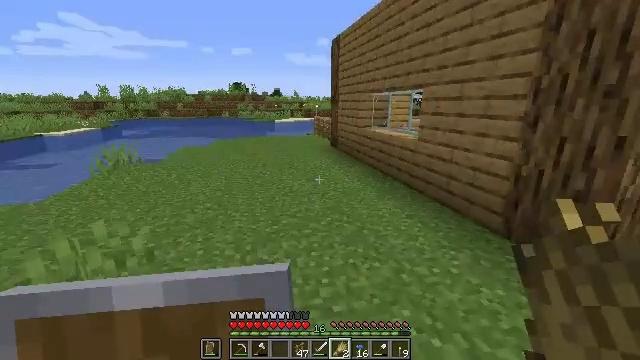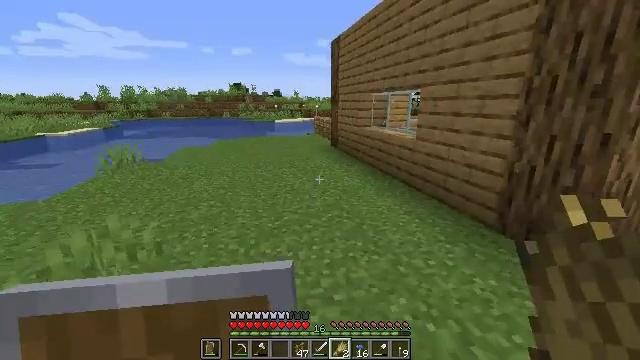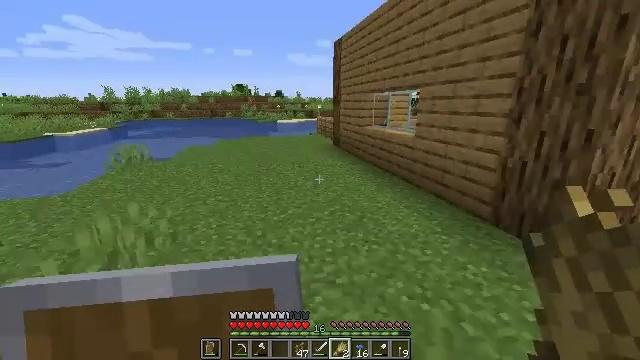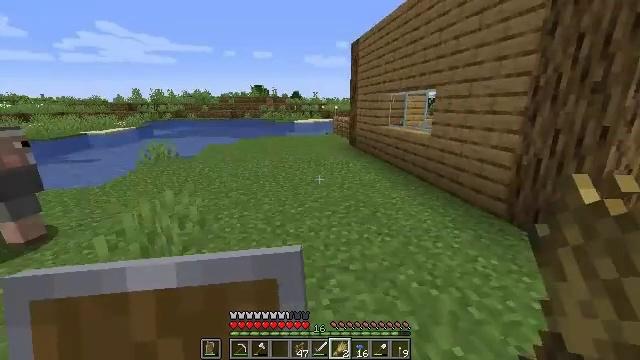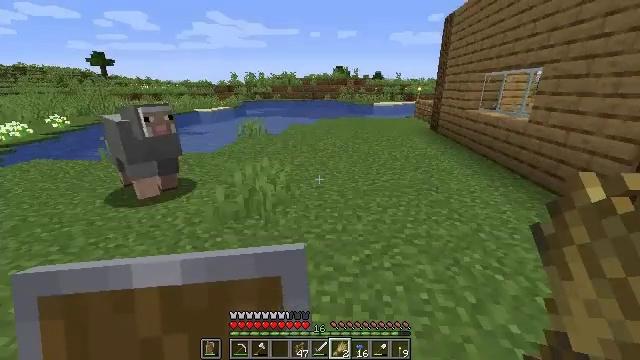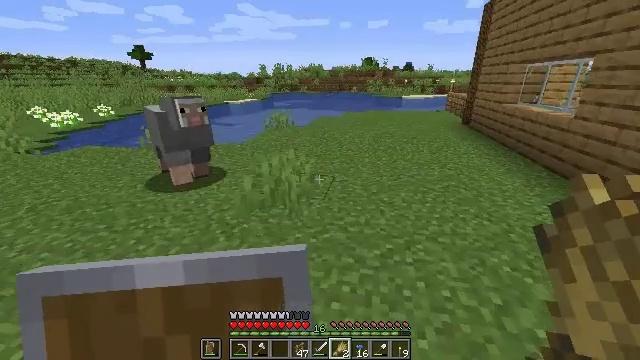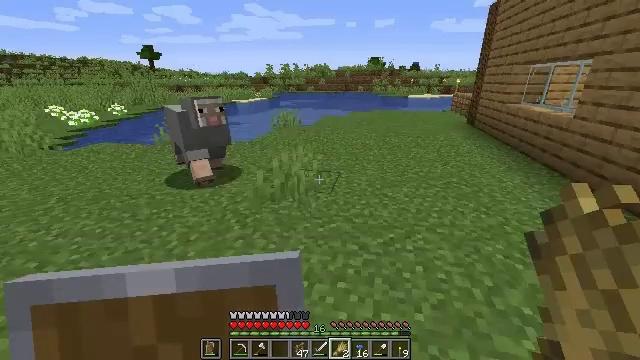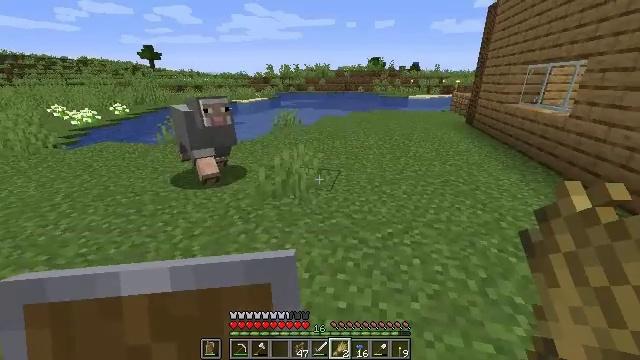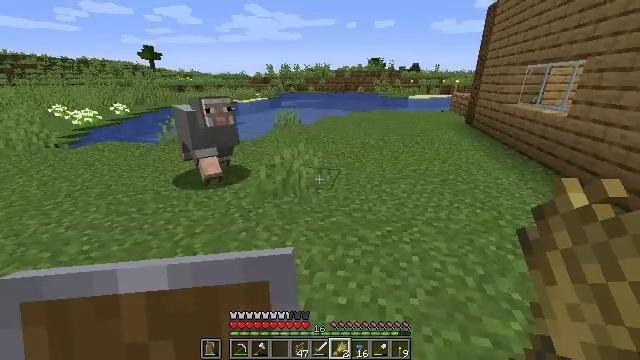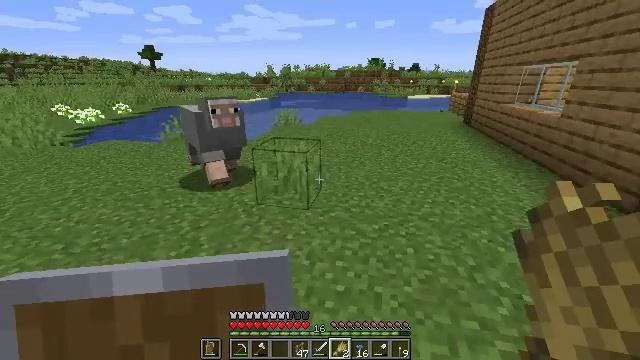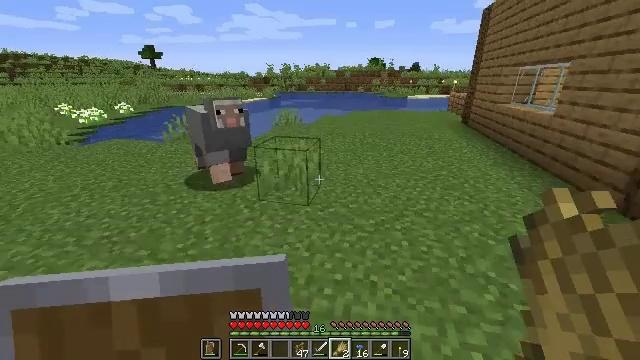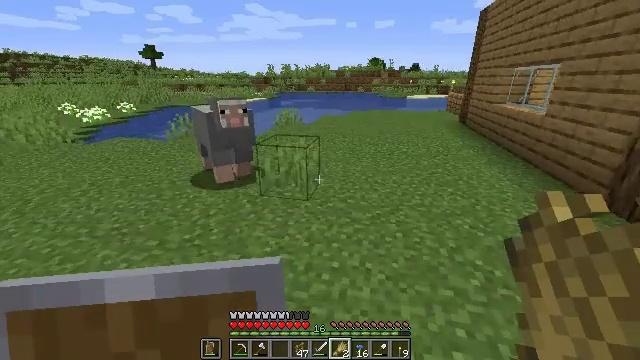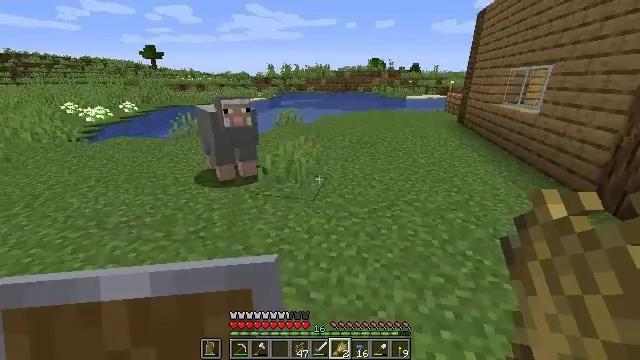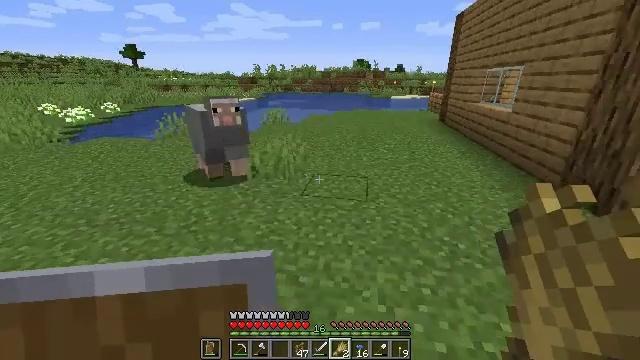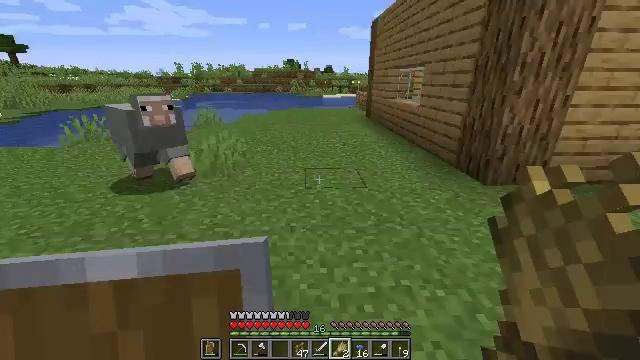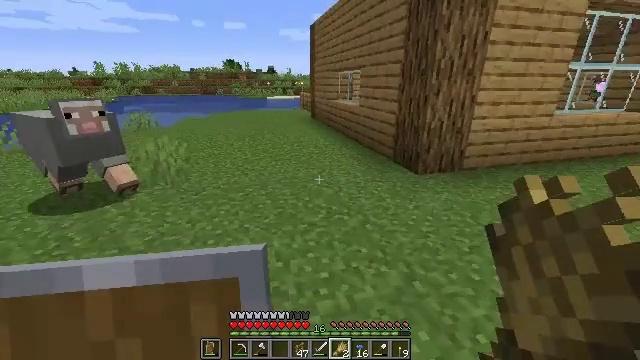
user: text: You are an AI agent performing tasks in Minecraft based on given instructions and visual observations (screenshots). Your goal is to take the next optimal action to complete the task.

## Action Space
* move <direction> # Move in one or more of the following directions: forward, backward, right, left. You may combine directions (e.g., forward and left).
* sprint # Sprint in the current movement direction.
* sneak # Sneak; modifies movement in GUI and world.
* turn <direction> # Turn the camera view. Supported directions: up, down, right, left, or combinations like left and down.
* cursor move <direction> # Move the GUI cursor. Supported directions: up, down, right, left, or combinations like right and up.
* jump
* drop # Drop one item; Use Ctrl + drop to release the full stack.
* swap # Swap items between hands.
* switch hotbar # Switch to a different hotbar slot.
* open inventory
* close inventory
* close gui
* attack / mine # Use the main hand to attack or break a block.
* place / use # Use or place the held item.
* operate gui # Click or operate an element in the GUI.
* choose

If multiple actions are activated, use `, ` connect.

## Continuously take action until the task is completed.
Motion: motion action
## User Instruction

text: Interact with the crafting table to craft an iron hoe.
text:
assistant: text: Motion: move back
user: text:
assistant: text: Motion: move back
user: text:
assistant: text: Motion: move back, turn left
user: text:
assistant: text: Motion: move back, turn left and down
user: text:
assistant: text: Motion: move back, turn left and down
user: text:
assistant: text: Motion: turn left
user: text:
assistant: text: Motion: no_op
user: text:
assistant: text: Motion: no_op
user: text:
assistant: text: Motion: move back
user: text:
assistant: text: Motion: move back
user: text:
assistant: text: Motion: move back
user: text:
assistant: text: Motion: move back
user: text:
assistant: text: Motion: move back, turn right
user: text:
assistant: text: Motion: move back, turn right
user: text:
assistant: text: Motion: move back, turn right
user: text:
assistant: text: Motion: move back and move right, turn right
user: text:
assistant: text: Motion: move back and move right
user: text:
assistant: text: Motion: move back and move right
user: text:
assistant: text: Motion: move back and move right
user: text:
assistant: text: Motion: move back and move right, turn left
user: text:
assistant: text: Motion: move back and move right, turn left
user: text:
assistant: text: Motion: move right, turn left
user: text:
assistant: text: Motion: move right, turn left
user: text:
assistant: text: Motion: move right, turn left
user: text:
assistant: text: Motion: move forward and move right, turn left
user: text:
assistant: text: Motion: move forward and move right
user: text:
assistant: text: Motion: move forward and move right, turn left
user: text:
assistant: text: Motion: move right, turn left
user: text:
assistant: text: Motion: move right, turn left
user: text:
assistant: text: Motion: move right, turn left